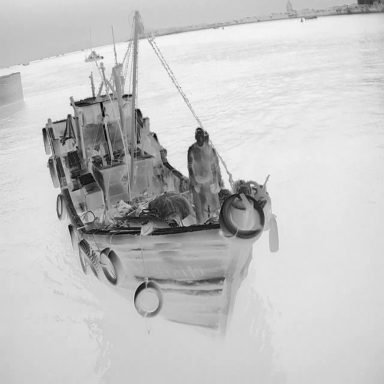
There are two objects shown in the infrared image, including a bulk_carrier, and a sailboat.